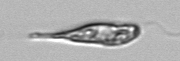
Label: Euglena